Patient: sex M, age 57
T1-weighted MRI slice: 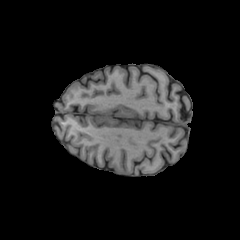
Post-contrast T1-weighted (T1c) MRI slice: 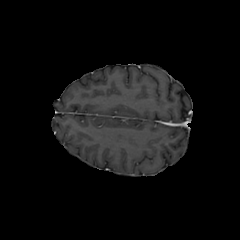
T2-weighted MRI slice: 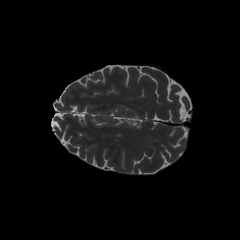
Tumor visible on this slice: no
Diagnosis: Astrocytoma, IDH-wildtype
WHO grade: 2